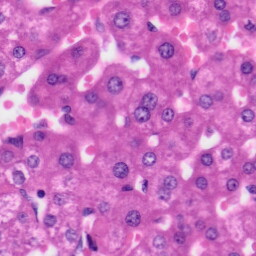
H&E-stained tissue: Liver